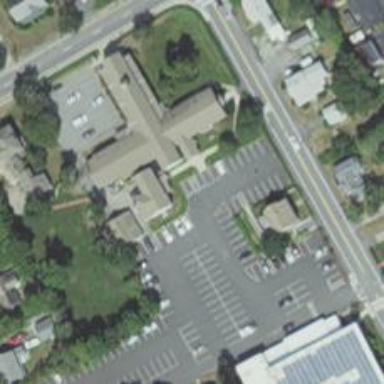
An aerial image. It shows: Parking space.